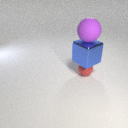
small red rubber sphere below large blue metal cube